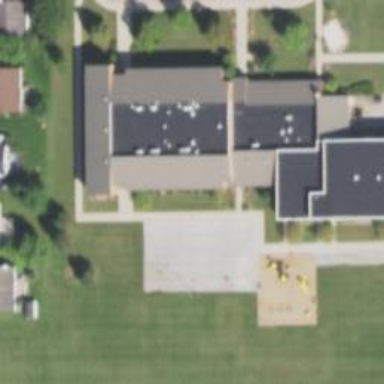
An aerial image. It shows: School building.